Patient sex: M
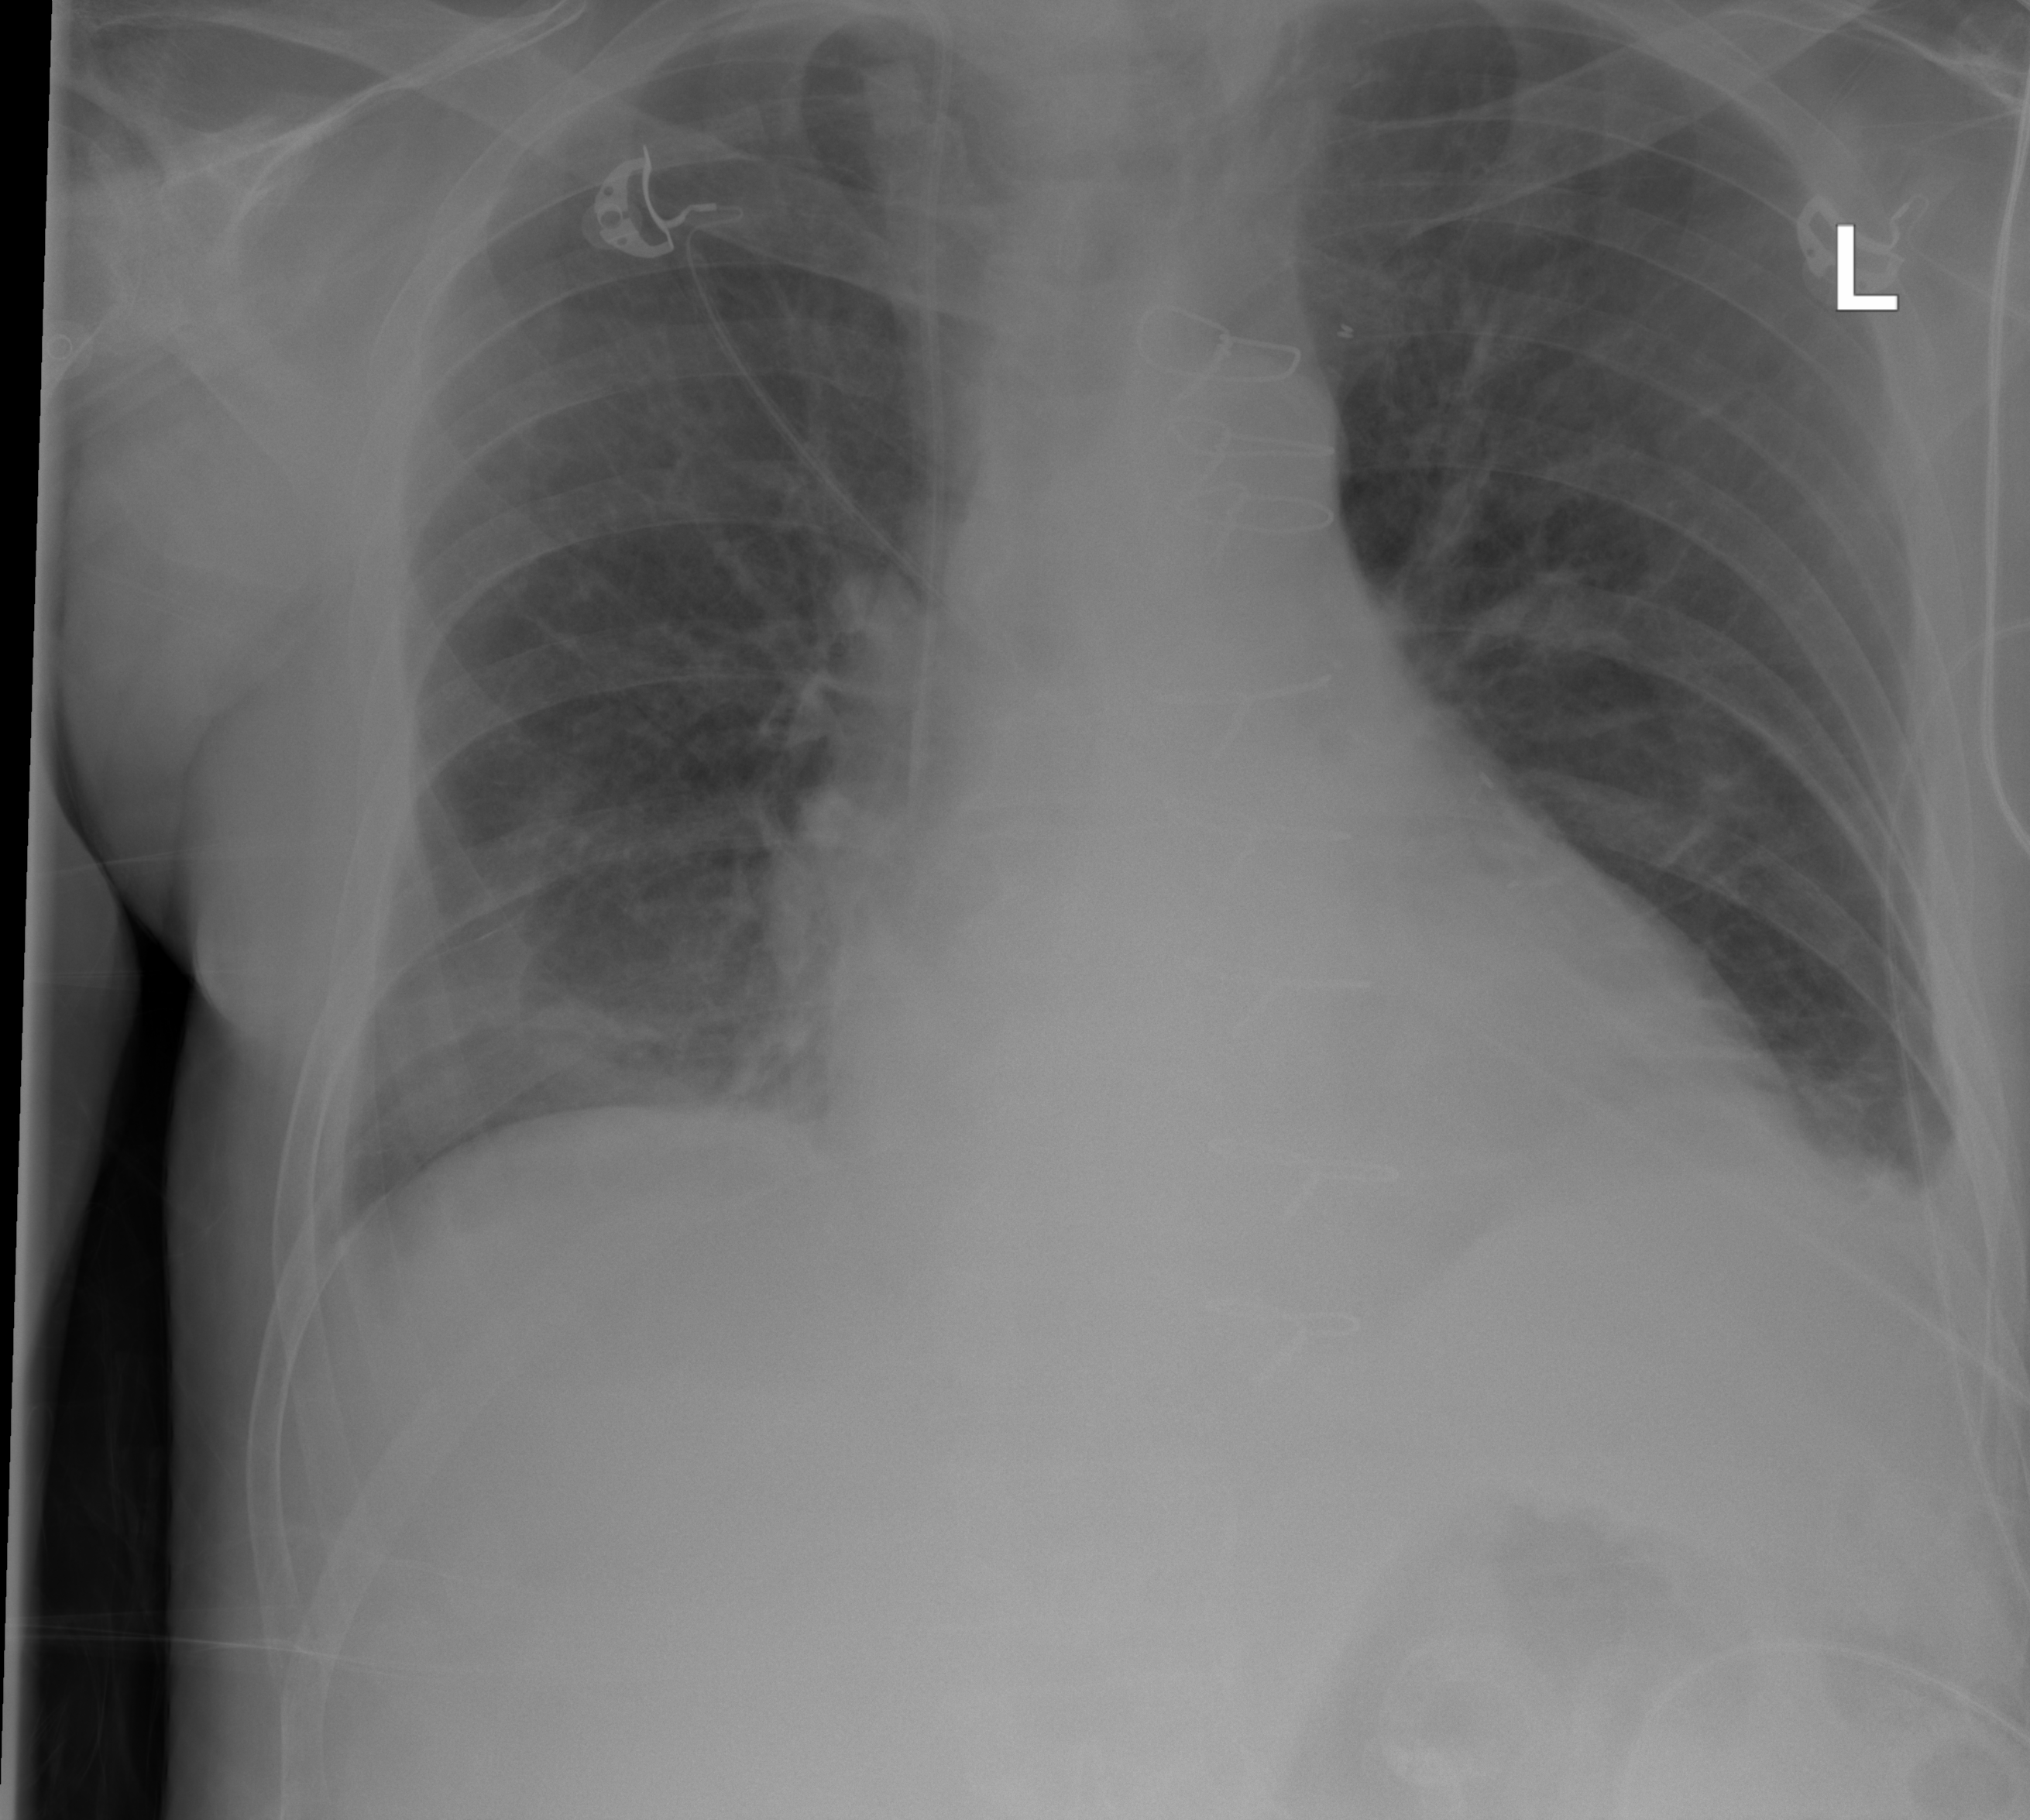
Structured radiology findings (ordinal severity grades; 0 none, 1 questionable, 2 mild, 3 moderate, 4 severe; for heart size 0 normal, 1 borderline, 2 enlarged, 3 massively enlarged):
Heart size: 1
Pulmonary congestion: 2
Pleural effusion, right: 0
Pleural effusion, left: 2
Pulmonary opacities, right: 0
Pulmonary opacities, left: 0
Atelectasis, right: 2
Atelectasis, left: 2